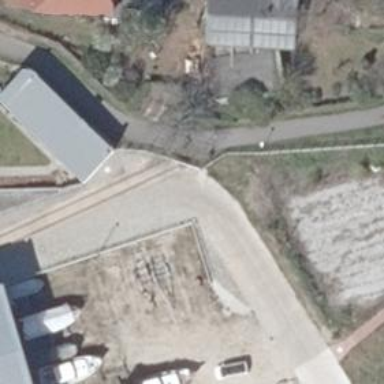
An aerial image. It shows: Cycleway with excellent visibility surface.